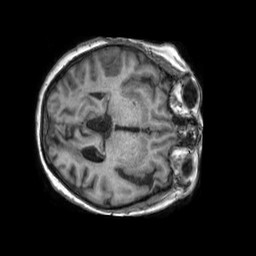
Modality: T1w
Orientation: axial
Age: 71
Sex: female
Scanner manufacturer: philips
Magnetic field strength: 1.5 T
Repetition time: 0.007418 s
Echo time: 0.003379 s